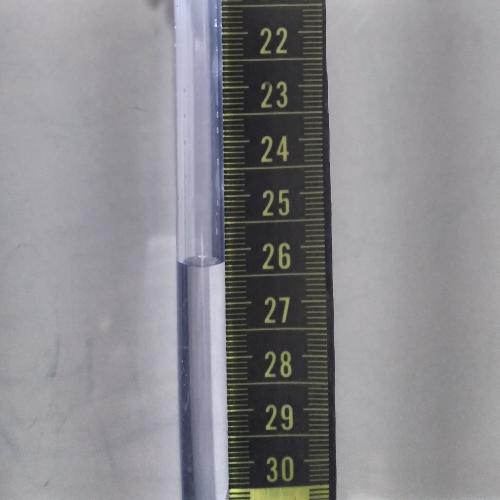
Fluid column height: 26.3 cm